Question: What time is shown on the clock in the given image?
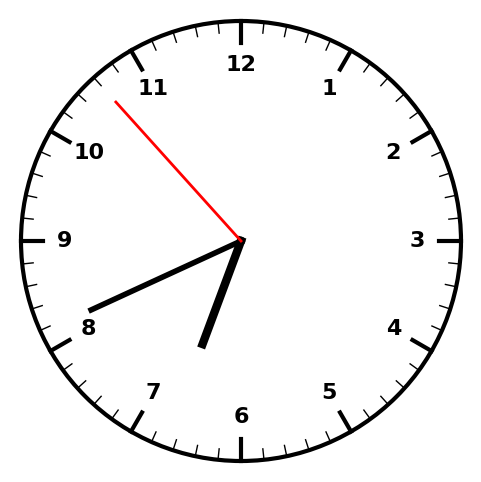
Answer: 06:40:53